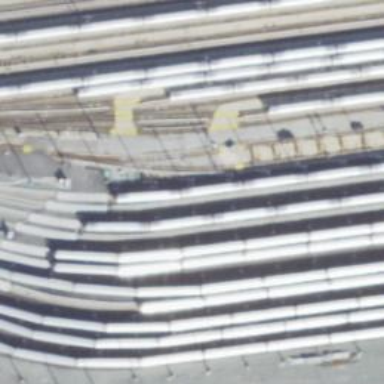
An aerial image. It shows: Electrified rail service yard.